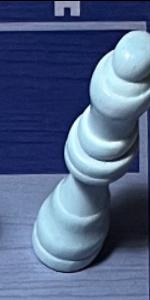
Label: Queen_White